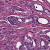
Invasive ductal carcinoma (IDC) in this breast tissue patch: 1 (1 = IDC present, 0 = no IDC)